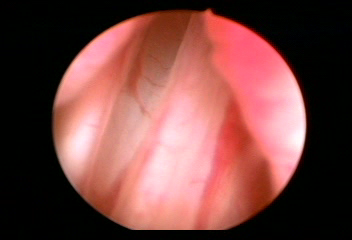
Modality: WLC
Class: Normal mucosa
Bladder cancer association: No